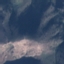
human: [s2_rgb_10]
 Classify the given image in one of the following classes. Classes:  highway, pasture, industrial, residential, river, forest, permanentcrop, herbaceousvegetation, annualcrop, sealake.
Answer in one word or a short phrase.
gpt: HerbaceousVegetation